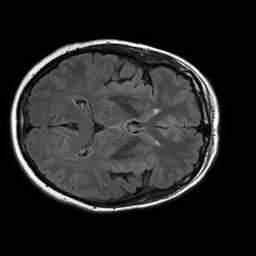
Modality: FLAIR
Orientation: axial
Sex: female
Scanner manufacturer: philips
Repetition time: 11 s
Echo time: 0.125 s